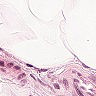
Metastatic tissue present: no